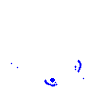
Particle: pion